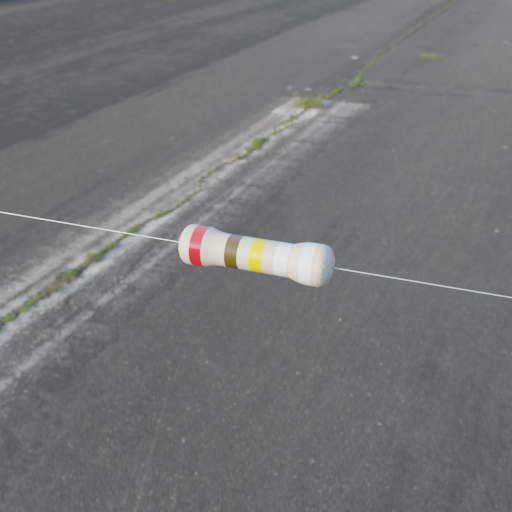
Resistor colour bands (in order): red, brown, yellow, white, white